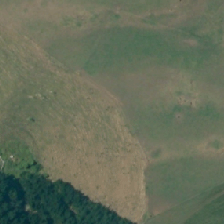
Land cover: low_producing_grassland